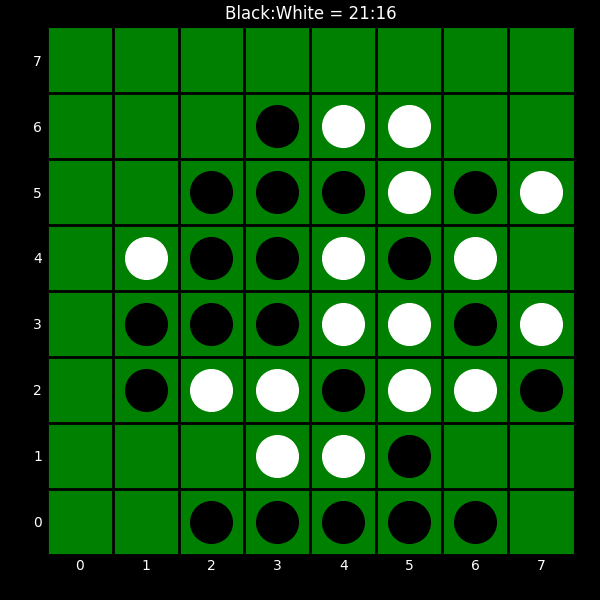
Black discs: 21
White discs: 16